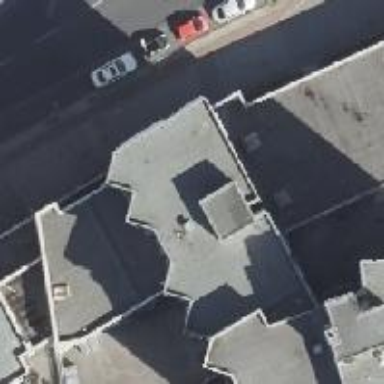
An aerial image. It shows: Furniture shop.